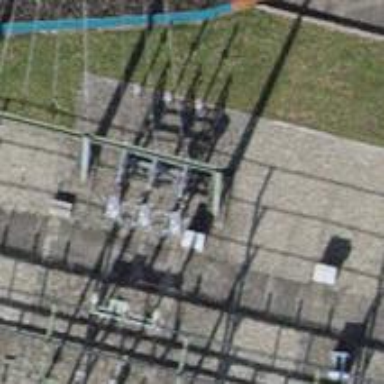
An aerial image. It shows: Insulator used in power equipment.